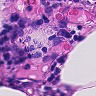
Metastatic tissue present: no